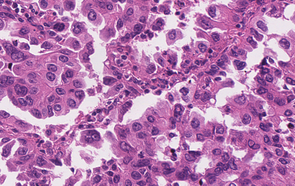
Tumor epithelial tissue: yes
Tumor-associated stroma tissue: no
Normal tissue: no